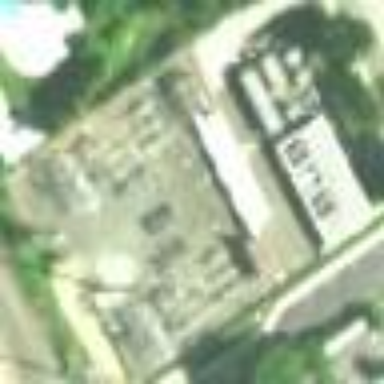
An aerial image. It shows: Substation surrounded by fence.